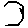
Label: hexagon